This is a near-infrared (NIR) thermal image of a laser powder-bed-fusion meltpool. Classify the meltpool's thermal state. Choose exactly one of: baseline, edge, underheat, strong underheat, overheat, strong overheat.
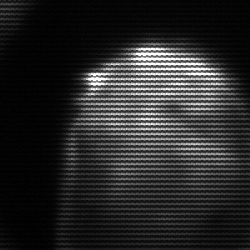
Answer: edge